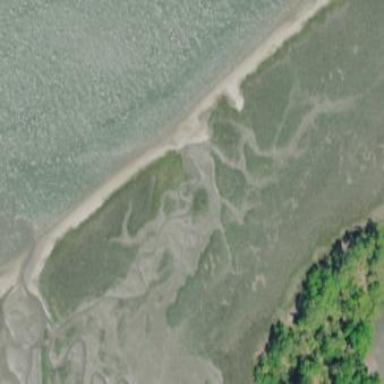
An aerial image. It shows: Tidal marsh wetland area.